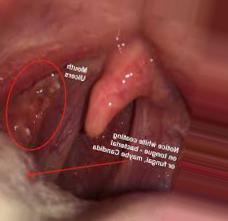
Condition: Mouth Ulcer